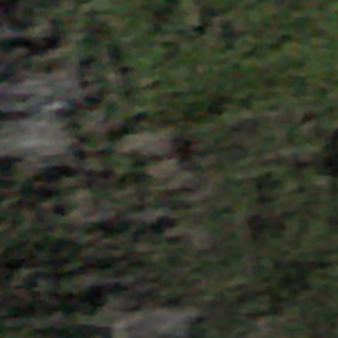
Label: other